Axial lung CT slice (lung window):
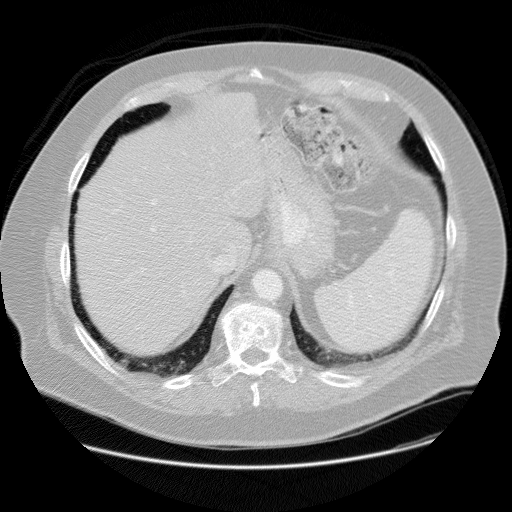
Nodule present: no